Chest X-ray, PA view. Patient: 54 years old, sex M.
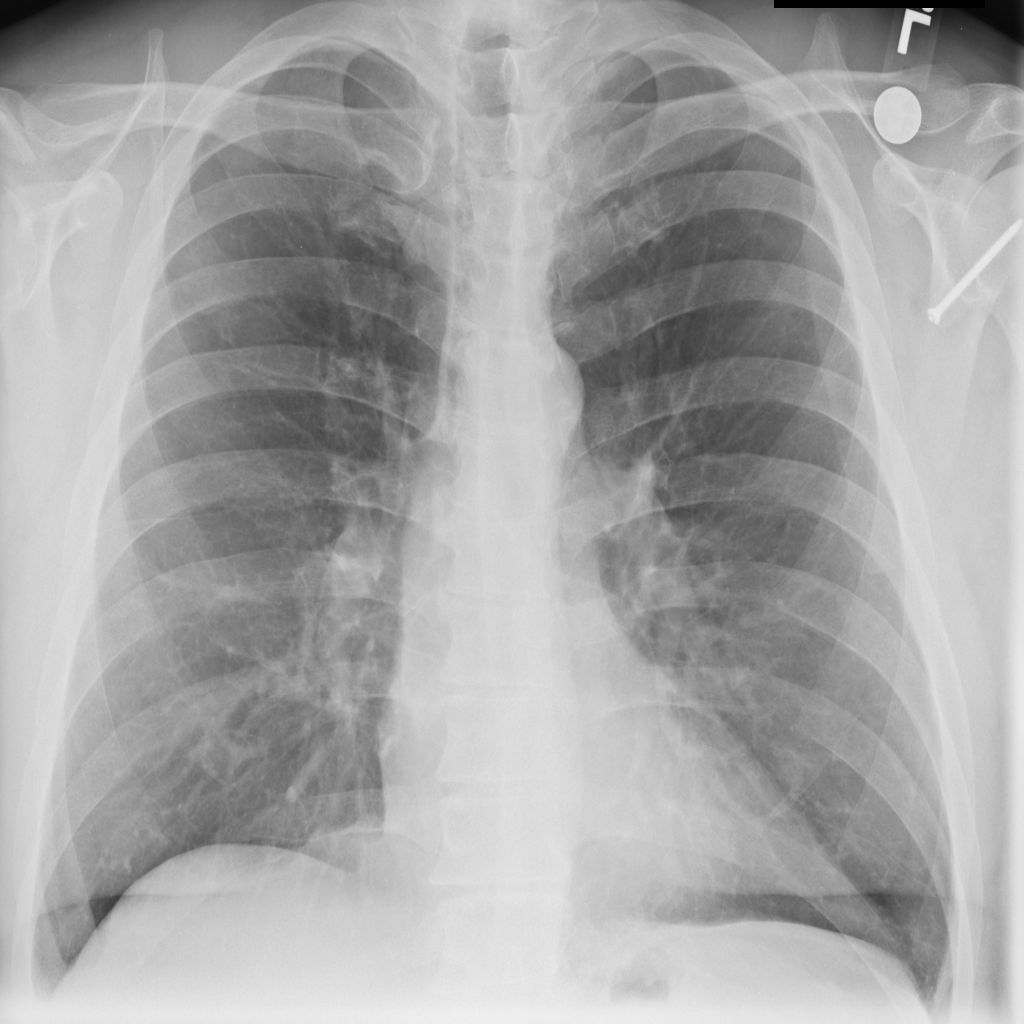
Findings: No Finding